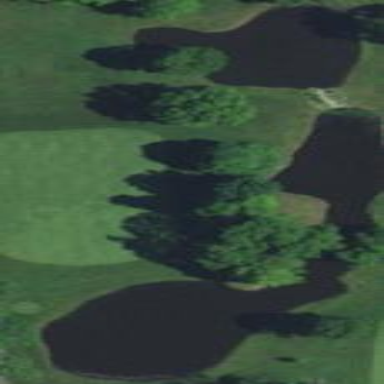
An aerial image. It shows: Picturesque scene of golf course with lateral water hazard.